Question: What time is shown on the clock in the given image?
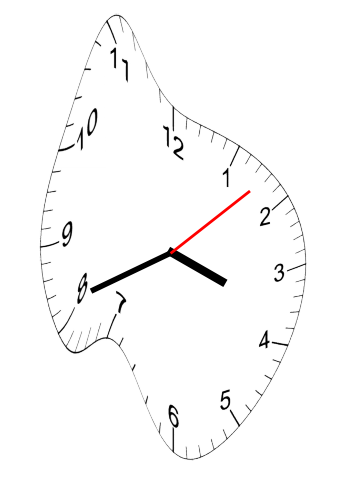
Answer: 03:41:08